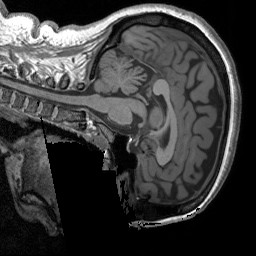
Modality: T1w
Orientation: sagittal
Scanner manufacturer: siemens
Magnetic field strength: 3 T
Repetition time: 1.9 s
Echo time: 0.00267 s